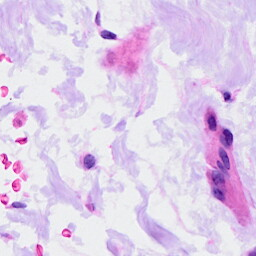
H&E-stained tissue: Ovarian